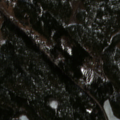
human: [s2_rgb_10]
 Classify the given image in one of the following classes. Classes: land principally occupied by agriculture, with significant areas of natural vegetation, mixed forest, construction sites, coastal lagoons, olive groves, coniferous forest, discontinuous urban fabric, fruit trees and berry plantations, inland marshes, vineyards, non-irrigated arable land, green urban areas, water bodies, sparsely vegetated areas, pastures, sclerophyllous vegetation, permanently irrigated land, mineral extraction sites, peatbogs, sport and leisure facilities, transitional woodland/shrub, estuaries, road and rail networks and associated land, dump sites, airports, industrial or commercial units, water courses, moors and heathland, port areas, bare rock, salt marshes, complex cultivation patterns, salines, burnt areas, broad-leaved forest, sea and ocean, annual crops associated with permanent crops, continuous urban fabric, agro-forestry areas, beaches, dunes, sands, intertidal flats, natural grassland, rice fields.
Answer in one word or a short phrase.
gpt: coniferous forest, mixed forest